Question: I'm trying to create a project with Phonegap Latest (3.4). I've installed Node.js and I've installed phonegap using
'''
npm install -g phonegap
'''
but when I say
'''
phonegap create my-project
'''
I receive the following output

Any idea what could be causing this?
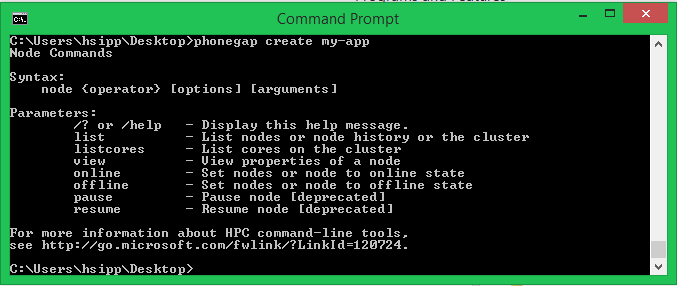
Answer: phonegap needs all its paths correctly specified for all the dependent sdks and platforms
Add to your path some think like this
'''
Variable Name: JAVA_HOME
Variable Value: C:\Program Files\Java\jdk1.7.0_45;
Variable Name: PATH
Variable Value: %JAVA_HOME%in;
Variable Name: PATH
Variable Value: C:\Documents and Settings\Your Name\Application Data
pm;
Variable Name: PATH
Variable Value: C:\Your Installation Path\To Node JS
Variable Name: ANT_HOME
Variable Value: C:\Your Path\To Antpache-ant-1.9.3;
Variable Name: PATH
Variable Value: %ANT_HOME%in;
Variable Name: ANDROID_SDK_HOME
Variable Value: C:\Location To\Your Work\Environmentdt-bundle-windows-x86-20131030\sdk;
Variable Name: PATH
Variable Value: C:\Location To\Your Work\Environmentdt-bundle-windows-x86-20131030\sdk\platform-tools;
Variable Name: PATH
Variable Value: C:\Location To\Your Work\Environmentdt-bundle-windows-x86-20131030\sdk ools;
'''
I hope it helps :)